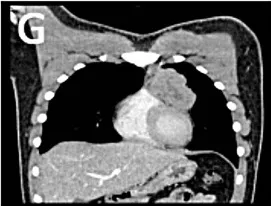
(F-H) Chest CT showed a large mass of soft tissue density in the left anterior upper mediastinum, with lobulated edges and uneven internal density, and mild to moderate enhancement of the solid part of the edge on enhanced scanning.
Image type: radiology (ct)